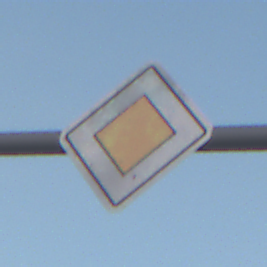
Verkehrszeichen: Vorfahrtsstrasse
Umgebung: Outdoor, Nature
Tageszeit: SunriseSunset
Wetter: Clear
Licht: Natural
Jahreszeit: NotSpecified
Kontrast: LowContrast